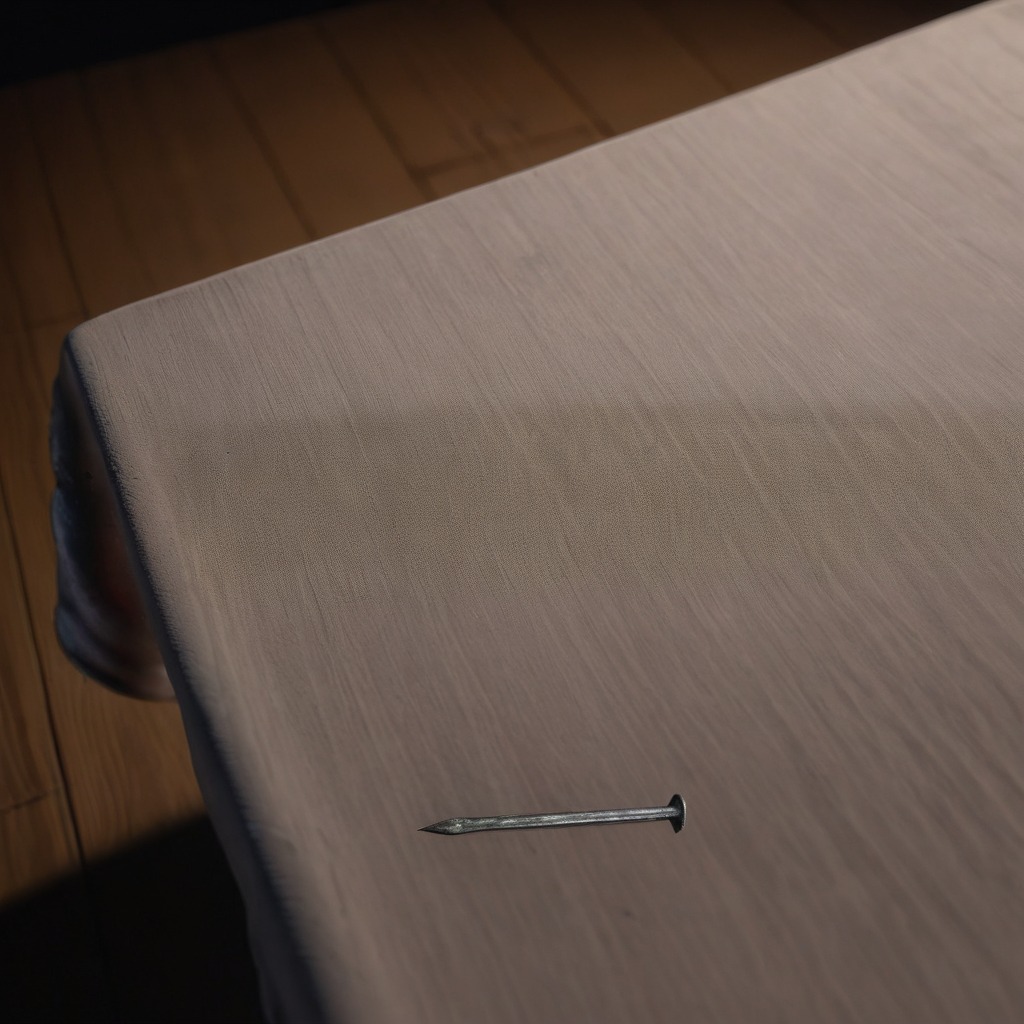
A nail is lying on the wooden table.